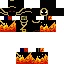
A female skeleton skin with dark skin, wearing red helmet dressed in a orange robe top and brown pants, featuring a closed mouth.